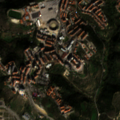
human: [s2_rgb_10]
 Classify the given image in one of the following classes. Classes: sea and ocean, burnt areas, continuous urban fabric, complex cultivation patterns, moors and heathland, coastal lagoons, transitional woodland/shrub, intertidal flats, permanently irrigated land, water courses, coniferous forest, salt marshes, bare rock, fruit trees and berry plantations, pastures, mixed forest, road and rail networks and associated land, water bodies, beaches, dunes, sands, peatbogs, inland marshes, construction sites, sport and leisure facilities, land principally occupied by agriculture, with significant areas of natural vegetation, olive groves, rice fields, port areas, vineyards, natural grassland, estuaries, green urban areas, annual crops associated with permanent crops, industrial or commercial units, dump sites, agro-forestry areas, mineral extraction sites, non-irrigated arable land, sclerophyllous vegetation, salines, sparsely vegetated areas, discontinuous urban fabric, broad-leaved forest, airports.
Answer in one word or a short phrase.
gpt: continuous urban fabric, discontinuous urban fabric, sport and leisure facilities, land principally occupied by agriculture, with significant areas of natural vegetation